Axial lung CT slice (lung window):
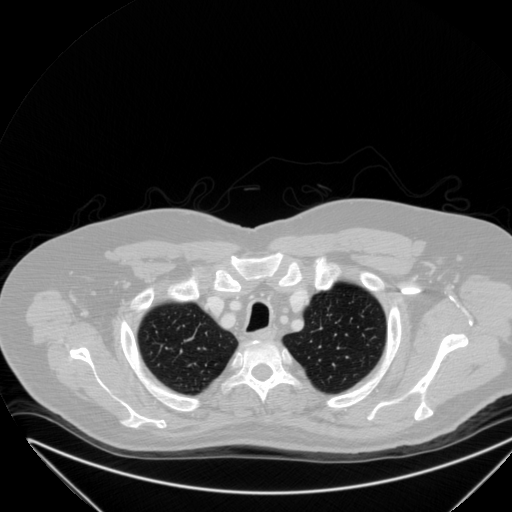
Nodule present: no